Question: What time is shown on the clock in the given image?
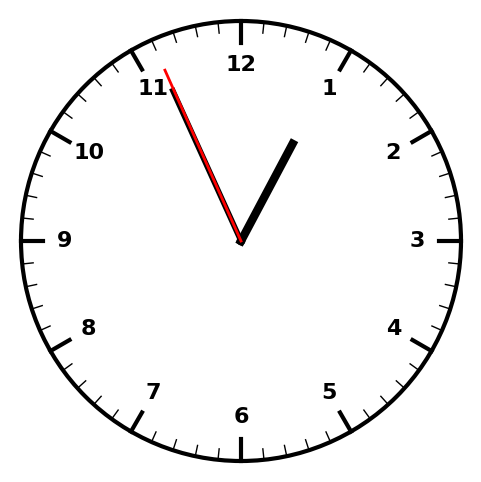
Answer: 12:55:56